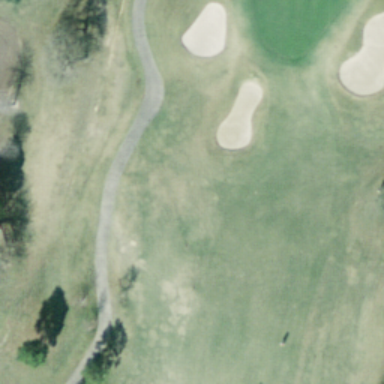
This is a part of a golf course with green turfs and some bunkers and trees .